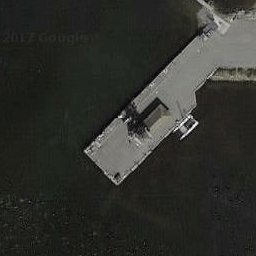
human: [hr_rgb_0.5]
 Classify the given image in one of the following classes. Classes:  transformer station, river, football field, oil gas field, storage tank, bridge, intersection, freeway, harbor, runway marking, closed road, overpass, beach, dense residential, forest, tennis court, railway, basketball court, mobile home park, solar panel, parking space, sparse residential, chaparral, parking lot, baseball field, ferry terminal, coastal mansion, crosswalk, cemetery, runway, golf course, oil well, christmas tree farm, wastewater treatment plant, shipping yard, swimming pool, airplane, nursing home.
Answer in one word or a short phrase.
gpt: ferry terminal